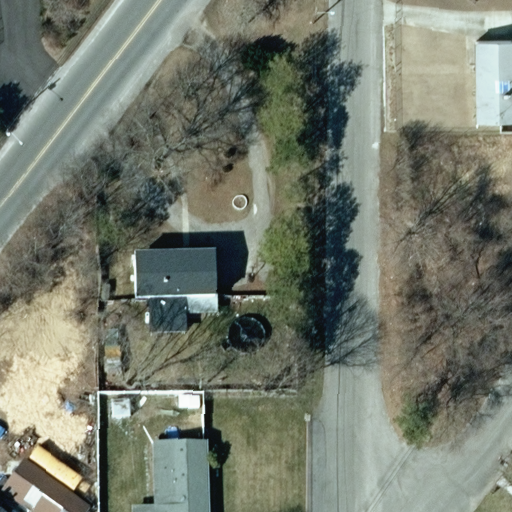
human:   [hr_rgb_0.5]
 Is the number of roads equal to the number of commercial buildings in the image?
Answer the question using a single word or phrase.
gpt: no

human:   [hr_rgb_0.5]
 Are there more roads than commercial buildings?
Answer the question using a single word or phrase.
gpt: yes

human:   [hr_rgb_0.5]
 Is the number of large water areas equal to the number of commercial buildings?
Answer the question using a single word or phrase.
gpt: yes

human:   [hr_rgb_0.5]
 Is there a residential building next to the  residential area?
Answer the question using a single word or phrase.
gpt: yes

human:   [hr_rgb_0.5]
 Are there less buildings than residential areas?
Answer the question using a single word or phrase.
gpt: no

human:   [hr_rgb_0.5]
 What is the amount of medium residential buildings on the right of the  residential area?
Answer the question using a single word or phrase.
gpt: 0

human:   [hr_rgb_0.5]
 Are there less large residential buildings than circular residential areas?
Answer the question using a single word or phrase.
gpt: no

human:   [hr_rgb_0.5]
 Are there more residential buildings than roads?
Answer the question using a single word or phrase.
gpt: yes

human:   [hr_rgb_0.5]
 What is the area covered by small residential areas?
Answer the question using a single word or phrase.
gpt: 0m2

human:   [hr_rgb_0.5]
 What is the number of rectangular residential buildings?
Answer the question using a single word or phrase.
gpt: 3

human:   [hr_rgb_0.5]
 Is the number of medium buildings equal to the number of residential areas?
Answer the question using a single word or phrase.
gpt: no

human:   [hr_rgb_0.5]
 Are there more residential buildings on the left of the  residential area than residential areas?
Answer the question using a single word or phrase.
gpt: yes

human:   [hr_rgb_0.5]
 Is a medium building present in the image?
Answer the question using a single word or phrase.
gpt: yes

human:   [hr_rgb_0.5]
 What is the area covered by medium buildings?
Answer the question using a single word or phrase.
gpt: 517m2

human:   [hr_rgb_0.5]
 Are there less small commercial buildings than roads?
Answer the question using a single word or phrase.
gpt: yes

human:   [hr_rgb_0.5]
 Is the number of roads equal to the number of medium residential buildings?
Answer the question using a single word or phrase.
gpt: yes

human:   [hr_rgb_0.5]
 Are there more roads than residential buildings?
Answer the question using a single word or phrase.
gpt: no

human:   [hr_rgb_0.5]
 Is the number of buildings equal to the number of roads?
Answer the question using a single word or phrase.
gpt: no

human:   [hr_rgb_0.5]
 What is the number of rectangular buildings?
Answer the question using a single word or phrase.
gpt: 3

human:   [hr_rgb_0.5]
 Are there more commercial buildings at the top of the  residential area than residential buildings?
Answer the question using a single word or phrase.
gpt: no

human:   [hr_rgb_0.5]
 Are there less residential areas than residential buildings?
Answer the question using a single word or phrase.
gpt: yes

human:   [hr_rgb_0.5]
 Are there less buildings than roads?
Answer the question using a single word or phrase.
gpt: no

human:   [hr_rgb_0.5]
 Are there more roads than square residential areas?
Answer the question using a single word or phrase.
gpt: yes

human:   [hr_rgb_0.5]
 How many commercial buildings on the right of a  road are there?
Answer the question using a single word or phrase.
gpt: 0

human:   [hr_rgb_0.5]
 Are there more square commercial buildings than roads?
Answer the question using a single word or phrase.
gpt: no

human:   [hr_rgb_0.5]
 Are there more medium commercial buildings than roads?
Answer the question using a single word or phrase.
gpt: no

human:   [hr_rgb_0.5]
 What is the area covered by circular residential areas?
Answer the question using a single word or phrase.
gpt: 0m2

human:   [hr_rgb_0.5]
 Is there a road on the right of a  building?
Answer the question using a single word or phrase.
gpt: yes

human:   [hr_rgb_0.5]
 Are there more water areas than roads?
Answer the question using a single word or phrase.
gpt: no

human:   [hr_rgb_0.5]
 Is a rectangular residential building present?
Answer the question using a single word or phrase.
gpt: yes

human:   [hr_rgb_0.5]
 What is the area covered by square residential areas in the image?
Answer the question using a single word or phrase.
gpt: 0m2

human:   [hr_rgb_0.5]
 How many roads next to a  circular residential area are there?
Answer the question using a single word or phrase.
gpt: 0

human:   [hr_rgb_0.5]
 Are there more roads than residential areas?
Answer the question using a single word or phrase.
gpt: yes

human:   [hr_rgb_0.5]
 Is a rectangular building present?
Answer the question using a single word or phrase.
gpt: yes

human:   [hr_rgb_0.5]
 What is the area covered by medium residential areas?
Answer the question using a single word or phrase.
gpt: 0m2

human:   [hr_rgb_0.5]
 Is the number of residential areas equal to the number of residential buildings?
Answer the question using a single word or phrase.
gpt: no